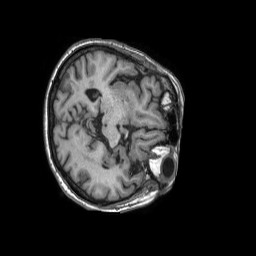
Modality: T1w
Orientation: axial
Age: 81
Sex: female
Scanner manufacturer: philips
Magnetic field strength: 1.5 T
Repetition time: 0.007075 s
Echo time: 0.003205 s